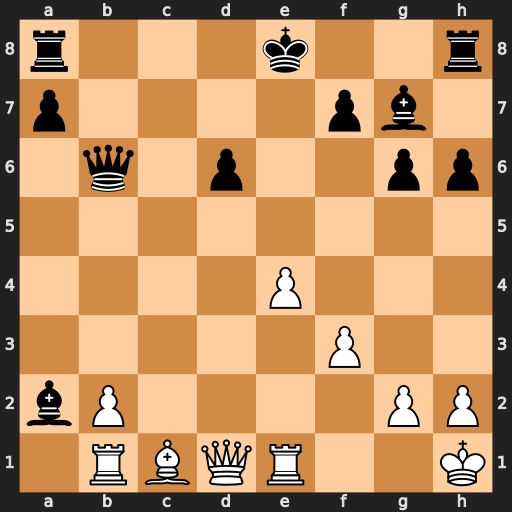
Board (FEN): r3k2r/p4pb1/1q1p2pp/8/4P3/5P2/bP4PP/1RBQR2K
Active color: w
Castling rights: kq
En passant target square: -
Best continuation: Qa4+ Kf8 Qxa2